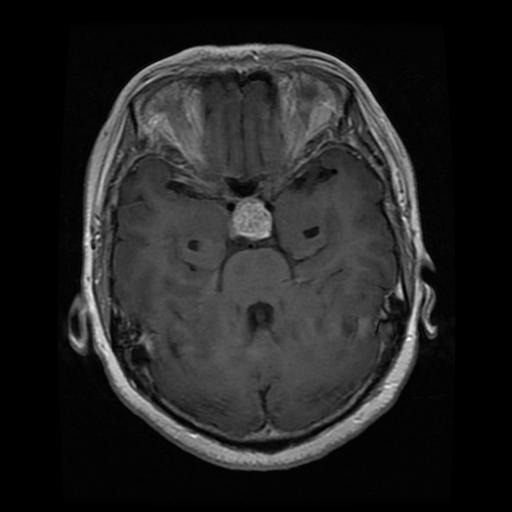
Label: pituitary